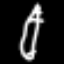
Label: pencil